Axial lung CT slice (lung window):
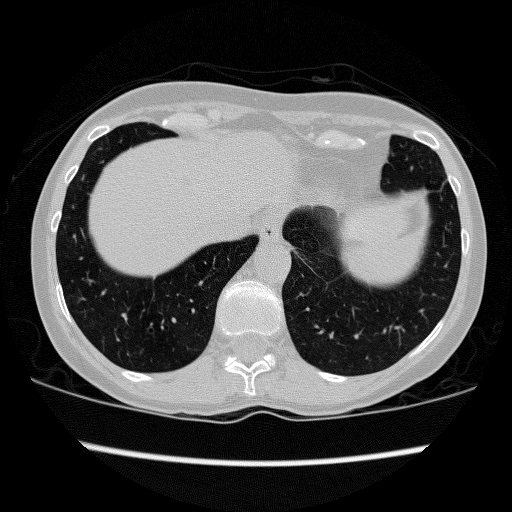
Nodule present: no